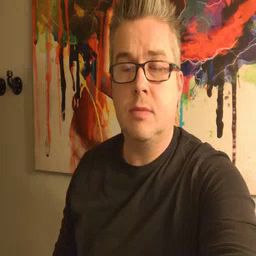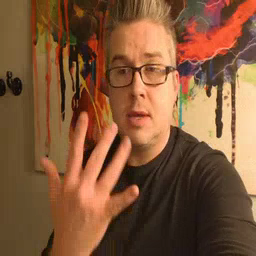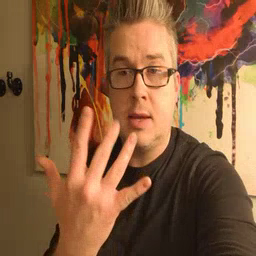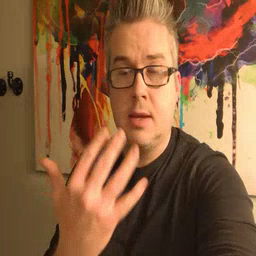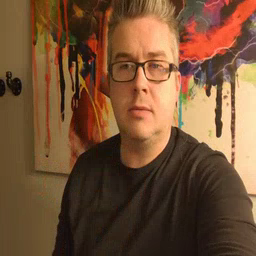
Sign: finger